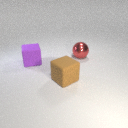
large brown rubber cube in front of large red metal sphere